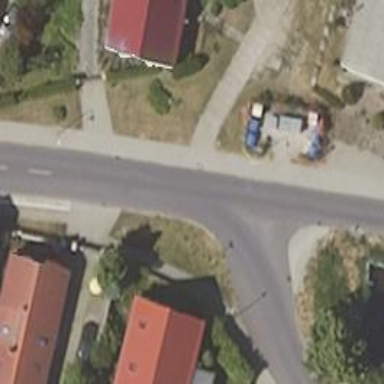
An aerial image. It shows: Tertiary road with asphalt surface.